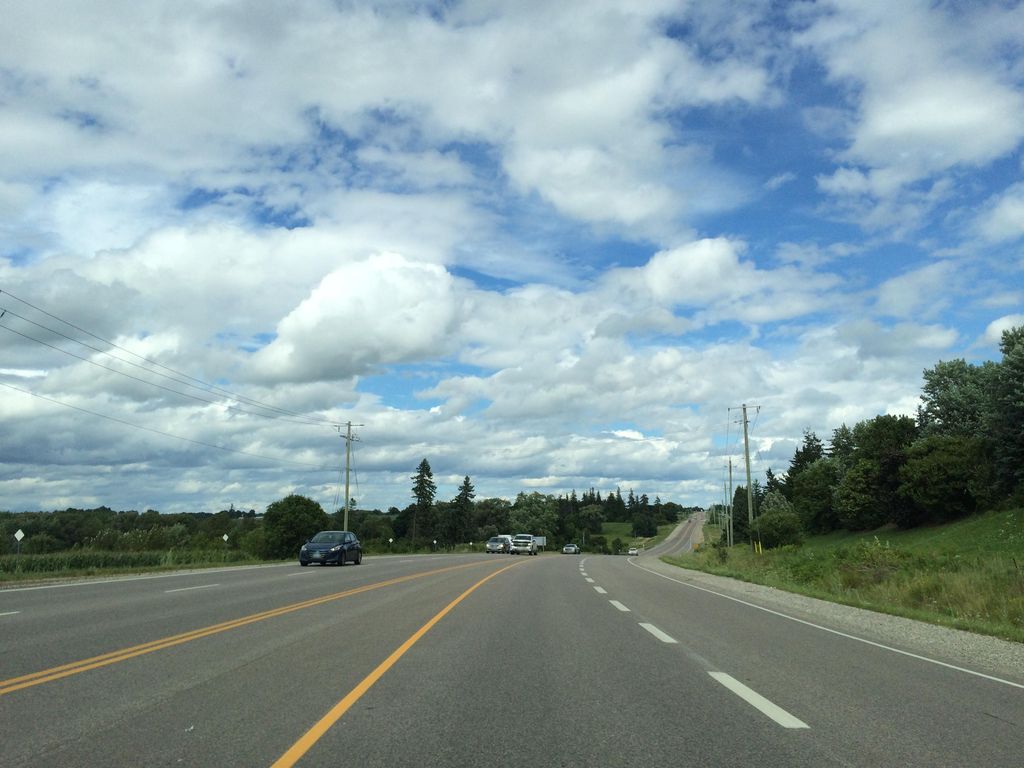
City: kitchener-waterloo